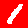
Digit: 1